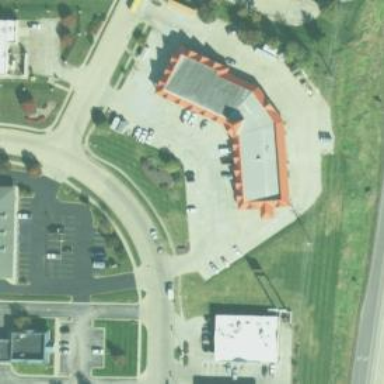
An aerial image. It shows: Retail building.